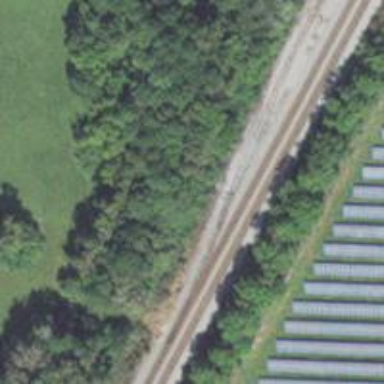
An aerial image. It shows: Railway track.